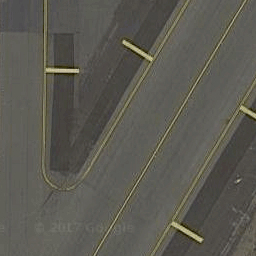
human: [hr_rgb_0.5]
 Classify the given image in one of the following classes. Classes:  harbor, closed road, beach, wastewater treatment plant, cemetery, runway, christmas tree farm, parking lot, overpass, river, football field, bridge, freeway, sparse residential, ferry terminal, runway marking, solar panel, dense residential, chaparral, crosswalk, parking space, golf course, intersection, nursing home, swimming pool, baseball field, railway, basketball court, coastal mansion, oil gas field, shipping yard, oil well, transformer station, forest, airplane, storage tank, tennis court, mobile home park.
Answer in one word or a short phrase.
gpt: runway marking